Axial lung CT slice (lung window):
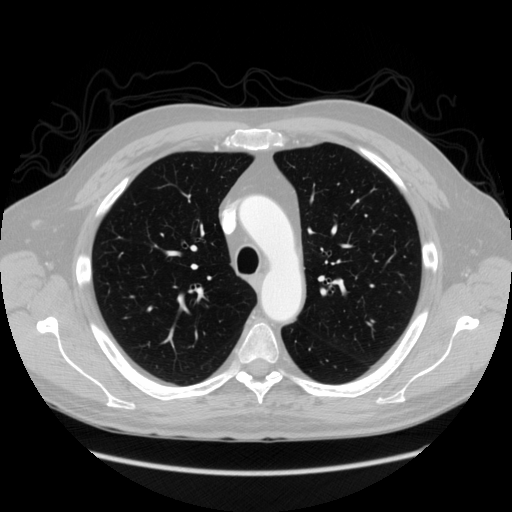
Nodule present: no